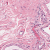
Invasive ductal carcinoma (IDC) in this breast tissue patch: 0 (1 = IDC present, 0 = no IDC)